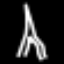
Label: The Eiffel Tower